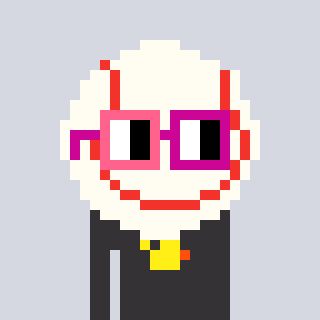
a pixel art character with square pink and red glasses, a baseball ball-shaped head and a grayscale-colored body on a cool background